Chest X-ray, AP view. Patient: 44 years old, sex M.
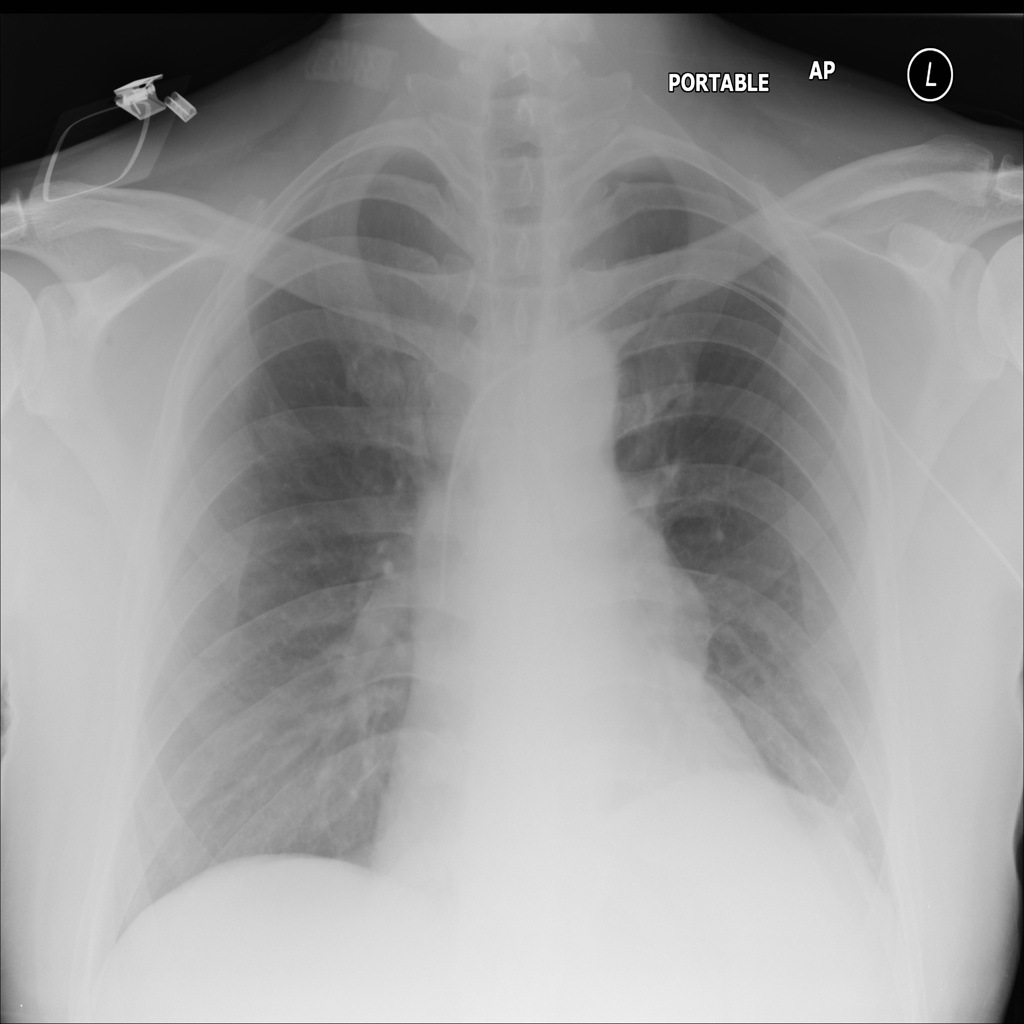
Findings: No Finding